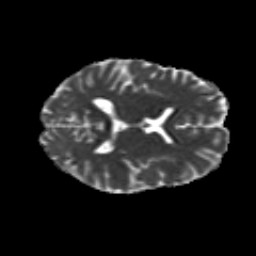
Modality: MD
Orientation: axial
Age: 24
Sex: female
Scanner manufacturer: siemens
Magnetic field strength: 3 T
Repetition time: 8.8 s
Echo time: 0.085 s